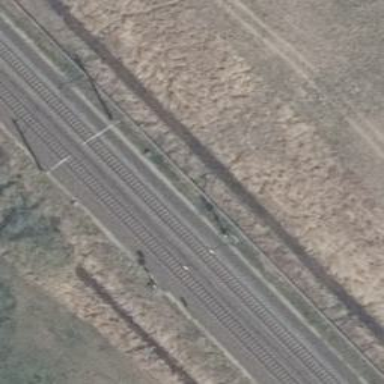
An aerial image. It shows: Railway signal.